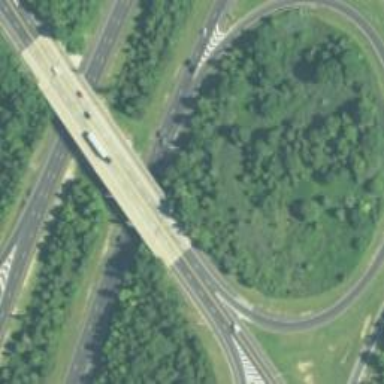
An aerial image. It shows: Bridge over motorway link at cloverleaf junction.